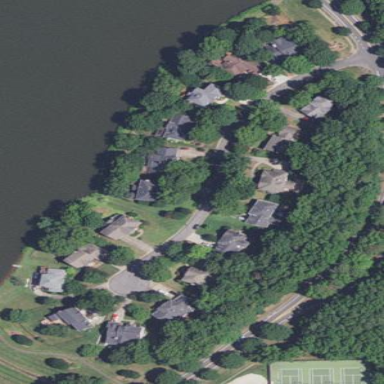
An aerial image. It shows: Single-family residential area.